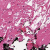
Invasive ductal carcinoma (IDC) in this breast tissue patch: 0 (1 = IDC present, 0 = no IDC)